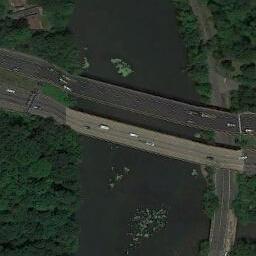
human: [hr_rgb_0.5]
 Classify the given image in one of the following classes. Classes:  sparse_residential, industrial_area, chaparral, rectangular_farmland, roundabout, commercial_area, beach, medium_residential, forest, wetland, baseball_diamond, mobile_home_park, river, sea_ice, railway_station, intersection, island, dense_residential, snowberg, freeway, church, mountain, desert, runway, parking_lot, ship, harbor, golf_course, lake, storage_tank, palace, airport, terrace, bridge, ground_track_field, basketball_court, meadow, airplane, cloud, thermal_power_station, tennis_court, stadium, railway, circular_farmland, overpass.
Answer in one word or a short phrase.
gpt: bridge